Question: Clients upload files in .doc format to a server directory, and the text within them is extracted using POI as per Ray Camdens posting <URL> control characters, at which point the web service throws a 500 error.
In the database the problem rows seem to have control characters, and when the text field is displayed in Firefox there's odd characters too.

The web service simply returns a CF query of returntype = "any" and is called as
'''
<cfinvoke webservice="https://nww.someplace.nhs.uk/cfcs/providerapi.cfc?wsdl"
method="getPendingReferrals" returnvariable="getReferrals">
<cfinvokeargument name="userName" value=#username#>
<cfinvokeargument name="password" value=#password#>
<cfinvokeargument name="maxrows" value=#maxrows#>
</cfinvoke>
'''
I presume the WSDL cannot transmit these characters, so is there a way to encode them, or do I just have to strip them out using a regex or something?
'''
<cfcomponent>
<cffunction output="false" access="remote" returntype="any" name="getPendingReferrals">
<cfargument required="false" name="userName" type="string"/>
<cfargument required="false" name="password" type="string"/>
<cfargument required="false" name="maxrows" type="numeric" default="20"/>
<cfset var q="">
<cfinvoke component="cfcs.security" method="checkAuthenticated" returnvariable="checkAuth">
<cfinvokeargument name="username" value="#arguments.userName#">
<cfinvokeargument name="password" value="#arguments.password#">
</cfinvoke>
<cfif checkAuth.authenticates is "true">
<!--- log the login --->
<cfset filename=#datepart("yyyy", now())#&#datepart("m", now())#&#datepart("d", now())#&"loginlog.txt">
<CFSET OUTFILE = "#application.Root#"&"logs"&"#filename#">
<cfif #FileExists(OUTFILE)# is "Yes">
<cffile action="append" file="#OUTFILE#" output="#checkAuth.userName#, #now()#, #remote_addr#, #Left(http_user_agent, 50)#">
<cfelse>
<CFFILE action="write" output="#checkAuth.userName#, #now()#, #remote_addr#, #Left(http_user_agent, 50)#" file="#OUTFILE#">
</cfif>
<cfif checkAuth.organisationID is 1>
<cfset toStr="toID=1">
<cfelseif checkAuth.organisationID is 28>
<cfset toStr="(toID=28 OR toID=29)">
</cfif>
<cfquery name="q" datasource='mySqlData' maxrows=#arguments.maxrows#>
SELECT messages.messageID, messages.toID, messages.fromID AS referrerID, (SELECT CONCAT(title, ' ',firstName, ' ', lastname) FROM users WHERE users.userID = messages.fromID) as referrerName,messages.threadID, messages.messageBody, messages.dateCreated, messages.dateSent,
messages.deleted, messages.createdByID, (SELECT CONCAT(title, ' ',firstName, ' ', lastname) FROM users WHERE users.userID = messages.createdByID) as createdByName, (SELECT organisationName FROM organisations WHERE messages.originatingOrganisationID = organisations.organisationID) as originatingOrganisationName, messages.originatingOrganisationID, messages.viewed, messages.referral, messages.actioned, messages.patientID, messages.refTypeID, messages.specialtyID, organisations.organisationName AS toOrganisationName, patients.nhsNumber AS patientNHSnumber, patients.patientTitle, patients.patientLastname, patients.patientFirstname, patients.patientDOB, patients.address1 as patientAddress1, patients.address2 AS patientAddress2, patients.address3 AS patientAddress3, patients.address4 AS patientAddress4, patients.postcode AS patientPostcode, patients.patientPhone1
FROM users INNER JOIN (organisations INNER JOIN (patients INNER JOIN messages ON patients.patientID = messages.patientID) ON organisations.organisationID = messages.toID) ON users.userID = messages.fromID
WHERE #toStr#
AND NOT actioned
AND NOT originatingOrganisationID=3
ORDER BY messageID
</cfquery>
<cfif isQuery(q)>
<cfreturn q>
<cfelse>
<cfreturn "Error : in query">
</cfif>
<cfelse>
<cfreturn "Error : failed to authenticate">
</cfif>
</cffunction>
'''
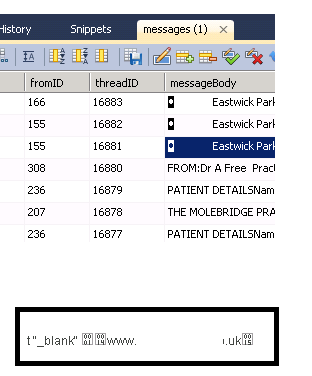
Answer: You should probably strip out all high-ascii characters using a regular expression. One of the best I've found was <URL>
Basically, if you just want to strip the high-ascii characters out, do this:
'''
<cfset result = reReplace(messageBody, "[^ -~
]", "", "all") />
'''
This regular expression takes a white-list approach, allowing only printable characters to remain:
- ' -~'- '
'- ' '
If you like this approach to sanitization, you could use Sean Coyne's method for updating the query with a loop:
'''
<cfloop query="q">
<cfset querySetCell(
q,
"messageBody",
clean(q.messageBody[q.currentRow]),
q.currentRow
)/>
</cfloop>
<cffunction name="clean">
<cfargument name="in" />
<cfreturn reReplace(arguments.in, "[^ -~
]", "", "all") />
</cffunction>
'''